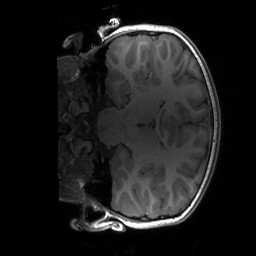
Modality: T1w
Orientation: coronal
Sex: female
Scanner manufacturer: siemens
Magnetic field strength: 3 T
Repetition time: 1.9 s
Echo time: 0.00243 s